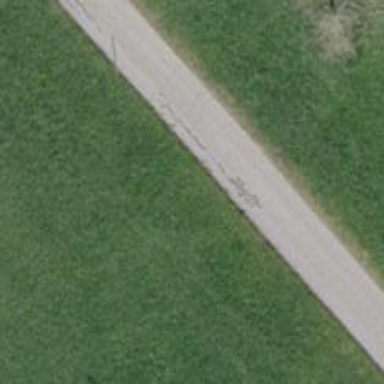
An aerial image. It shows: Paved track with Grade 1 surface.